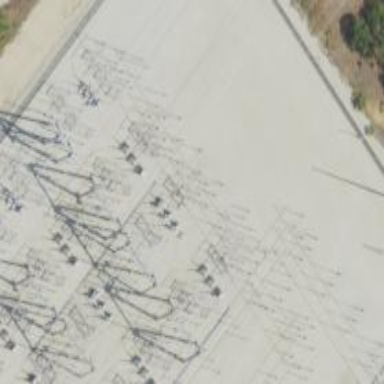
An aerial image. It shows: Switch used for power control.